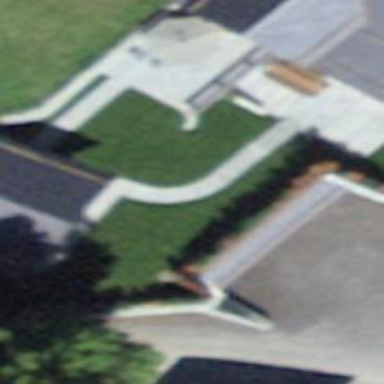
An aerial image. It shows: Garage.